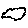
Label: cloud